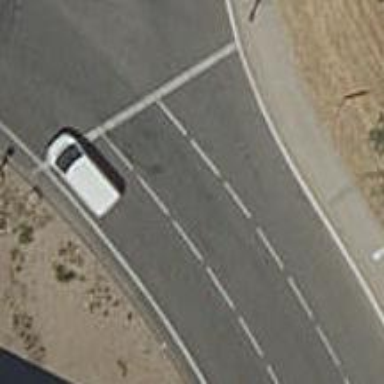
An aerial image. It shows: Road with traffic signals.